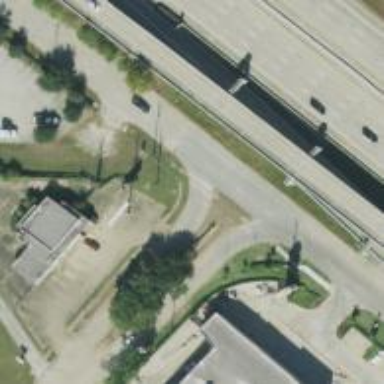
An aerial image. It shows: Secondary road with frontage road alongside.